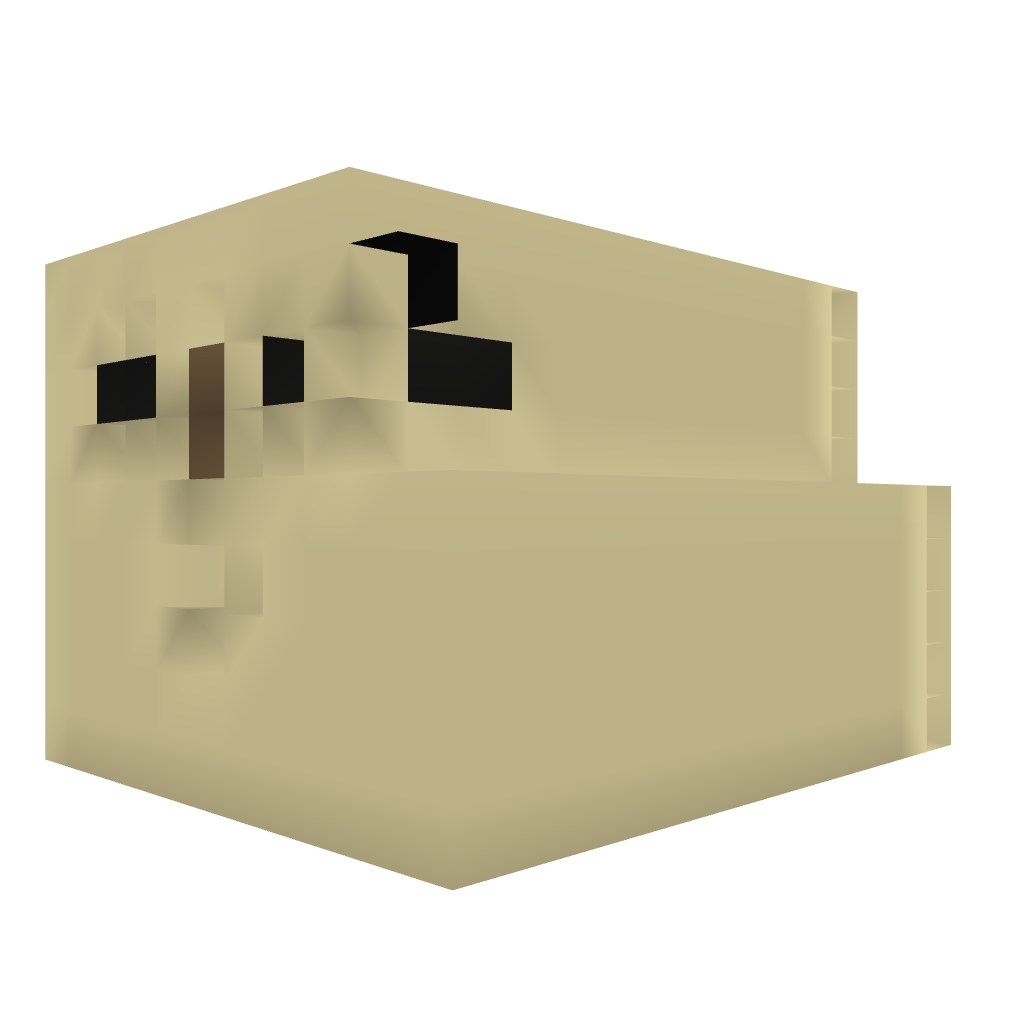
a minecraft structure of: Small Redstone House